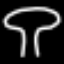
Label: mushroom